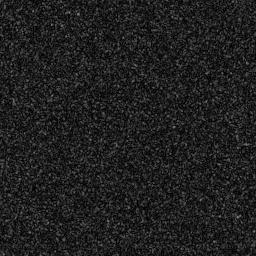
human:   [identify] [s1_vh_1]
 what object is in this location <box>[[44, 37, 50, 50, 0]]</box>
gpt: <ref>1 medium ship at the center</ref>

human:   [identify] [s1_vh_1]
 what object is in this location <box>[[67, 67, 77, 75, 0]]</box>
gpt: <ref>1 medium ship at the bottom right</ref>